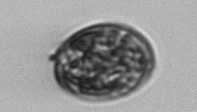
Label: Prorocentrum